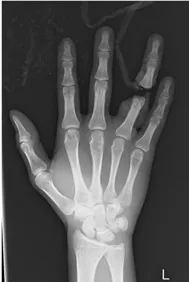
B
) X-ray image at the time of injury.
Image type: radiology (x_ray)